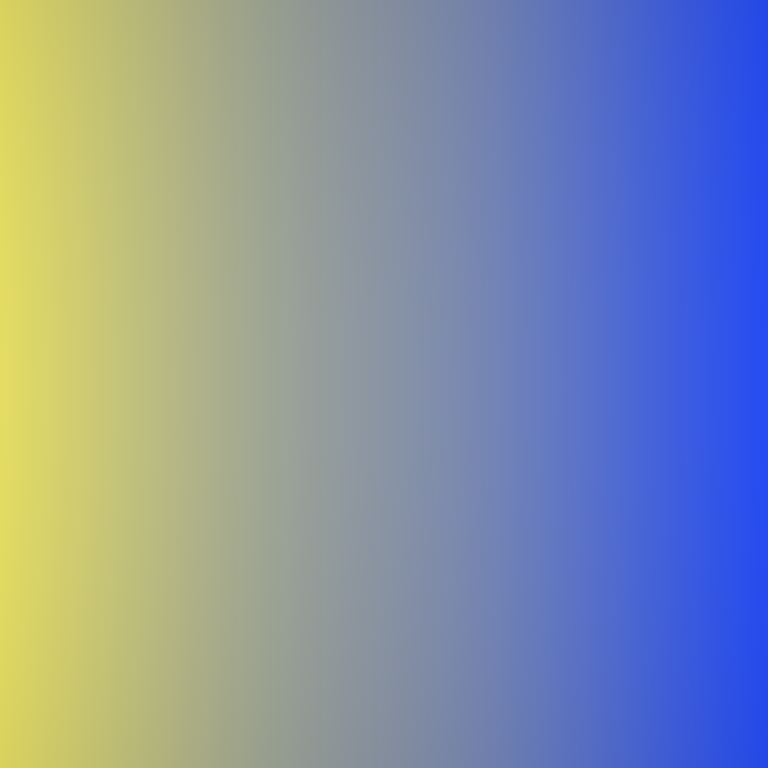
Abstract light effect, smooth gradient from yellow to blue, calm atmosphere, soft blend, no room, no furniture, no objects.